Question: This link <URL> described a way to generate persistence mapping by database schema - automatically creating entity classes for Hibernate.
I've followed the instructions and proceed this with settings:

The result of this was different from expected.
The table was created in MySQL with this script:
'''
CREATE TABLE IF NOT EXISTS orders(
order_id INT PRIMARY KEY,
created_at TIMESTAMP DEFAULT CURRENT_TIMESTAMP,
updated_at TIMESTAMP DEFAULT CURRENT_TIMESTAMP ON UPDATE CURRENT_TIMESTAMP
);
'''
After mapping, it didn't add the @CreationTimestamp and @UpdateTimestamp annotations to fields created_at and updated_at. How to make it to be able to create these annotations?
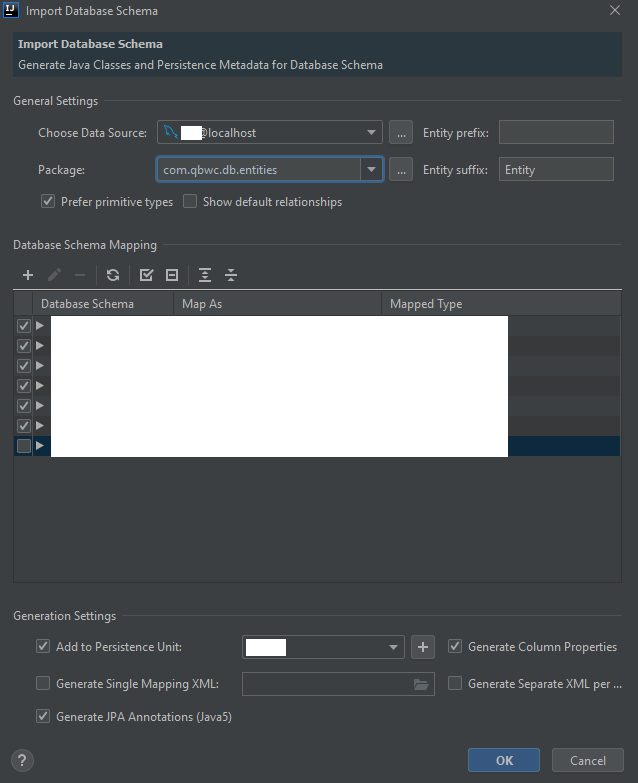
Answer: You can try using scripted extensions to Generate a Java POJO entity class for the selected table in . In the dialog that opens, specify the directory in which the .java class file should be generated. Please see attached screenshot. You can customize the script to generate any text. See also <URL> blog post.
<URL>